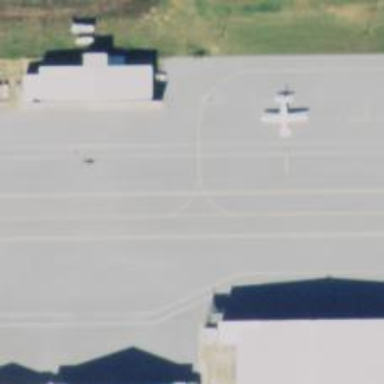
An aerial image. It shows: View of taxiway at the airport.